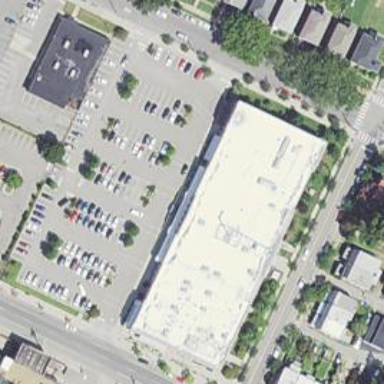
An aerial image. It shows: Supermarket.